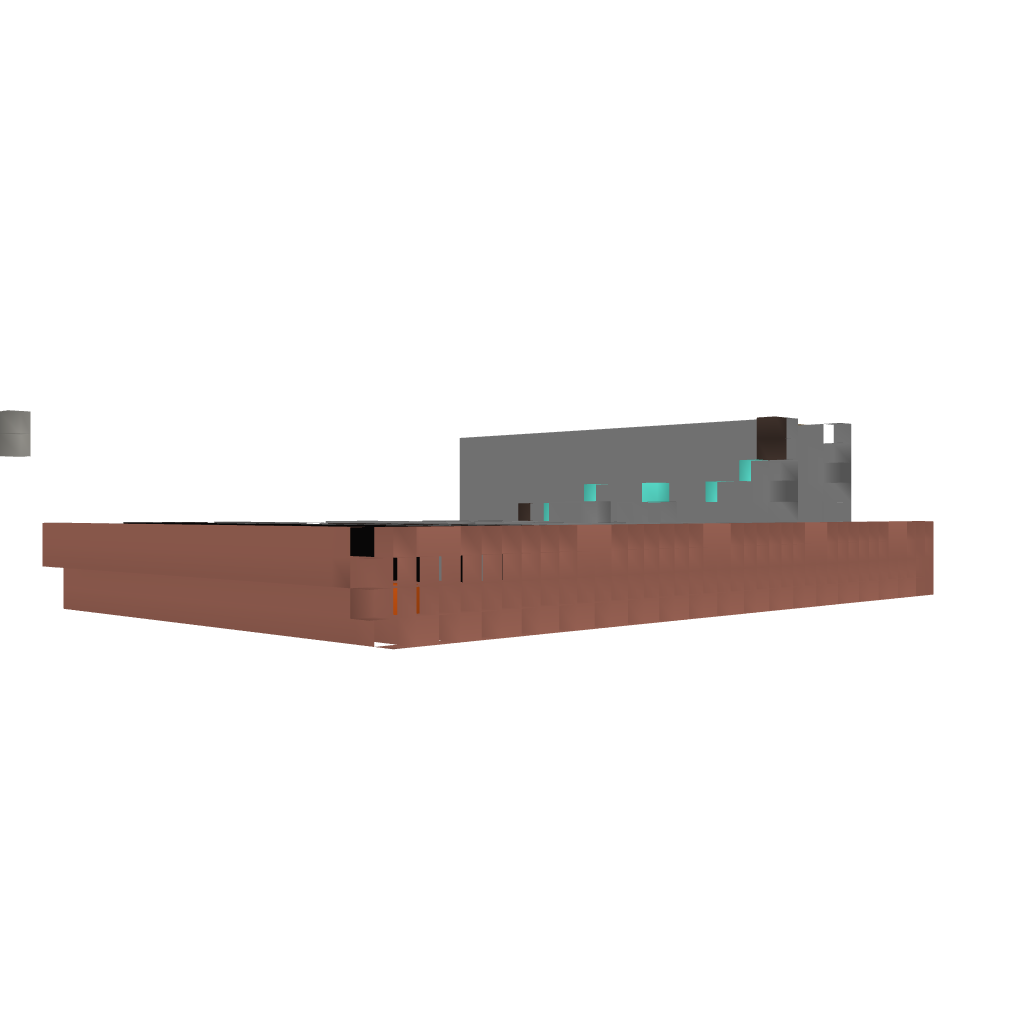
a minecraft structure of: LavaGod